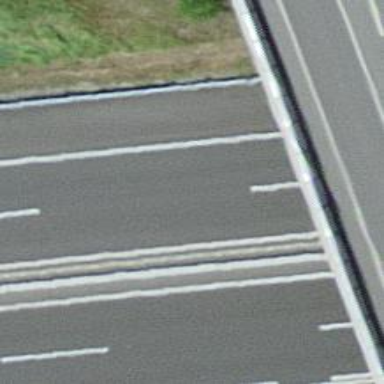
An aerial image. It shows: View of motorway.